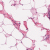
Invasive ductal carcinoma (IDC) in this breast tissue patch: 0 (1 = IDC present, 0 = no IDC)